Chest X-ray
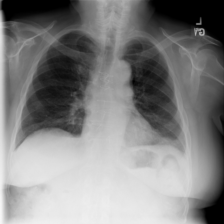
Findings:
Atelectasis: negative
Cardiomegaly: negative
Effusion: negative
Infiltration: negative
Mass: negative
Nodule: negative
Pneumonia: negative
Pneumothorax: negative
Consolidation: negative
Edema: negative
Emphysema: negative
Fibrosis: negative
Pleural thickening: negative
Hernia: negative